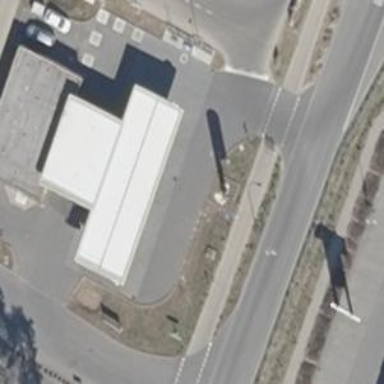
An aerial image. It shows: Concrete service road leading to fuel station.